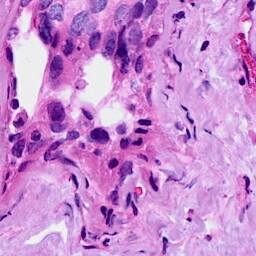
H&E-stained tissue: Breast